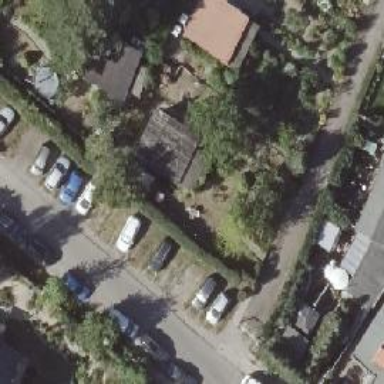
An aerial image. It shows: Street-side parking area.